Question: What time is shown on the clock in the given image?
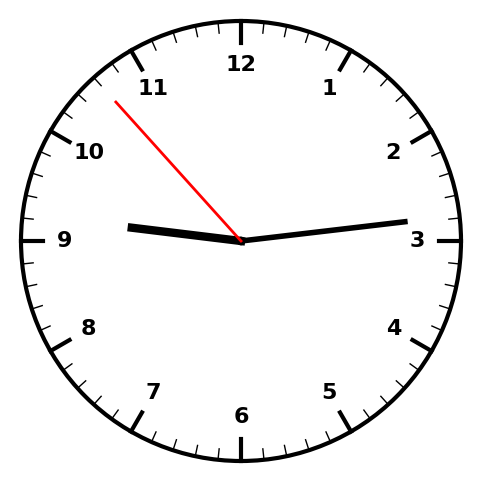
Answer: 09:13:53